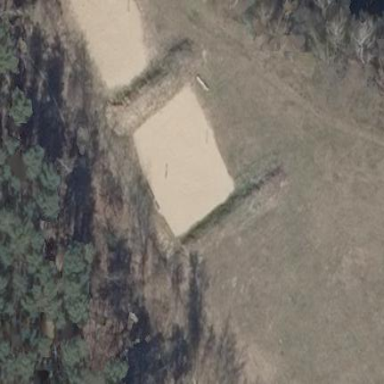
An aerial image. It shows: Beach volleyball pitch for leisure activities.